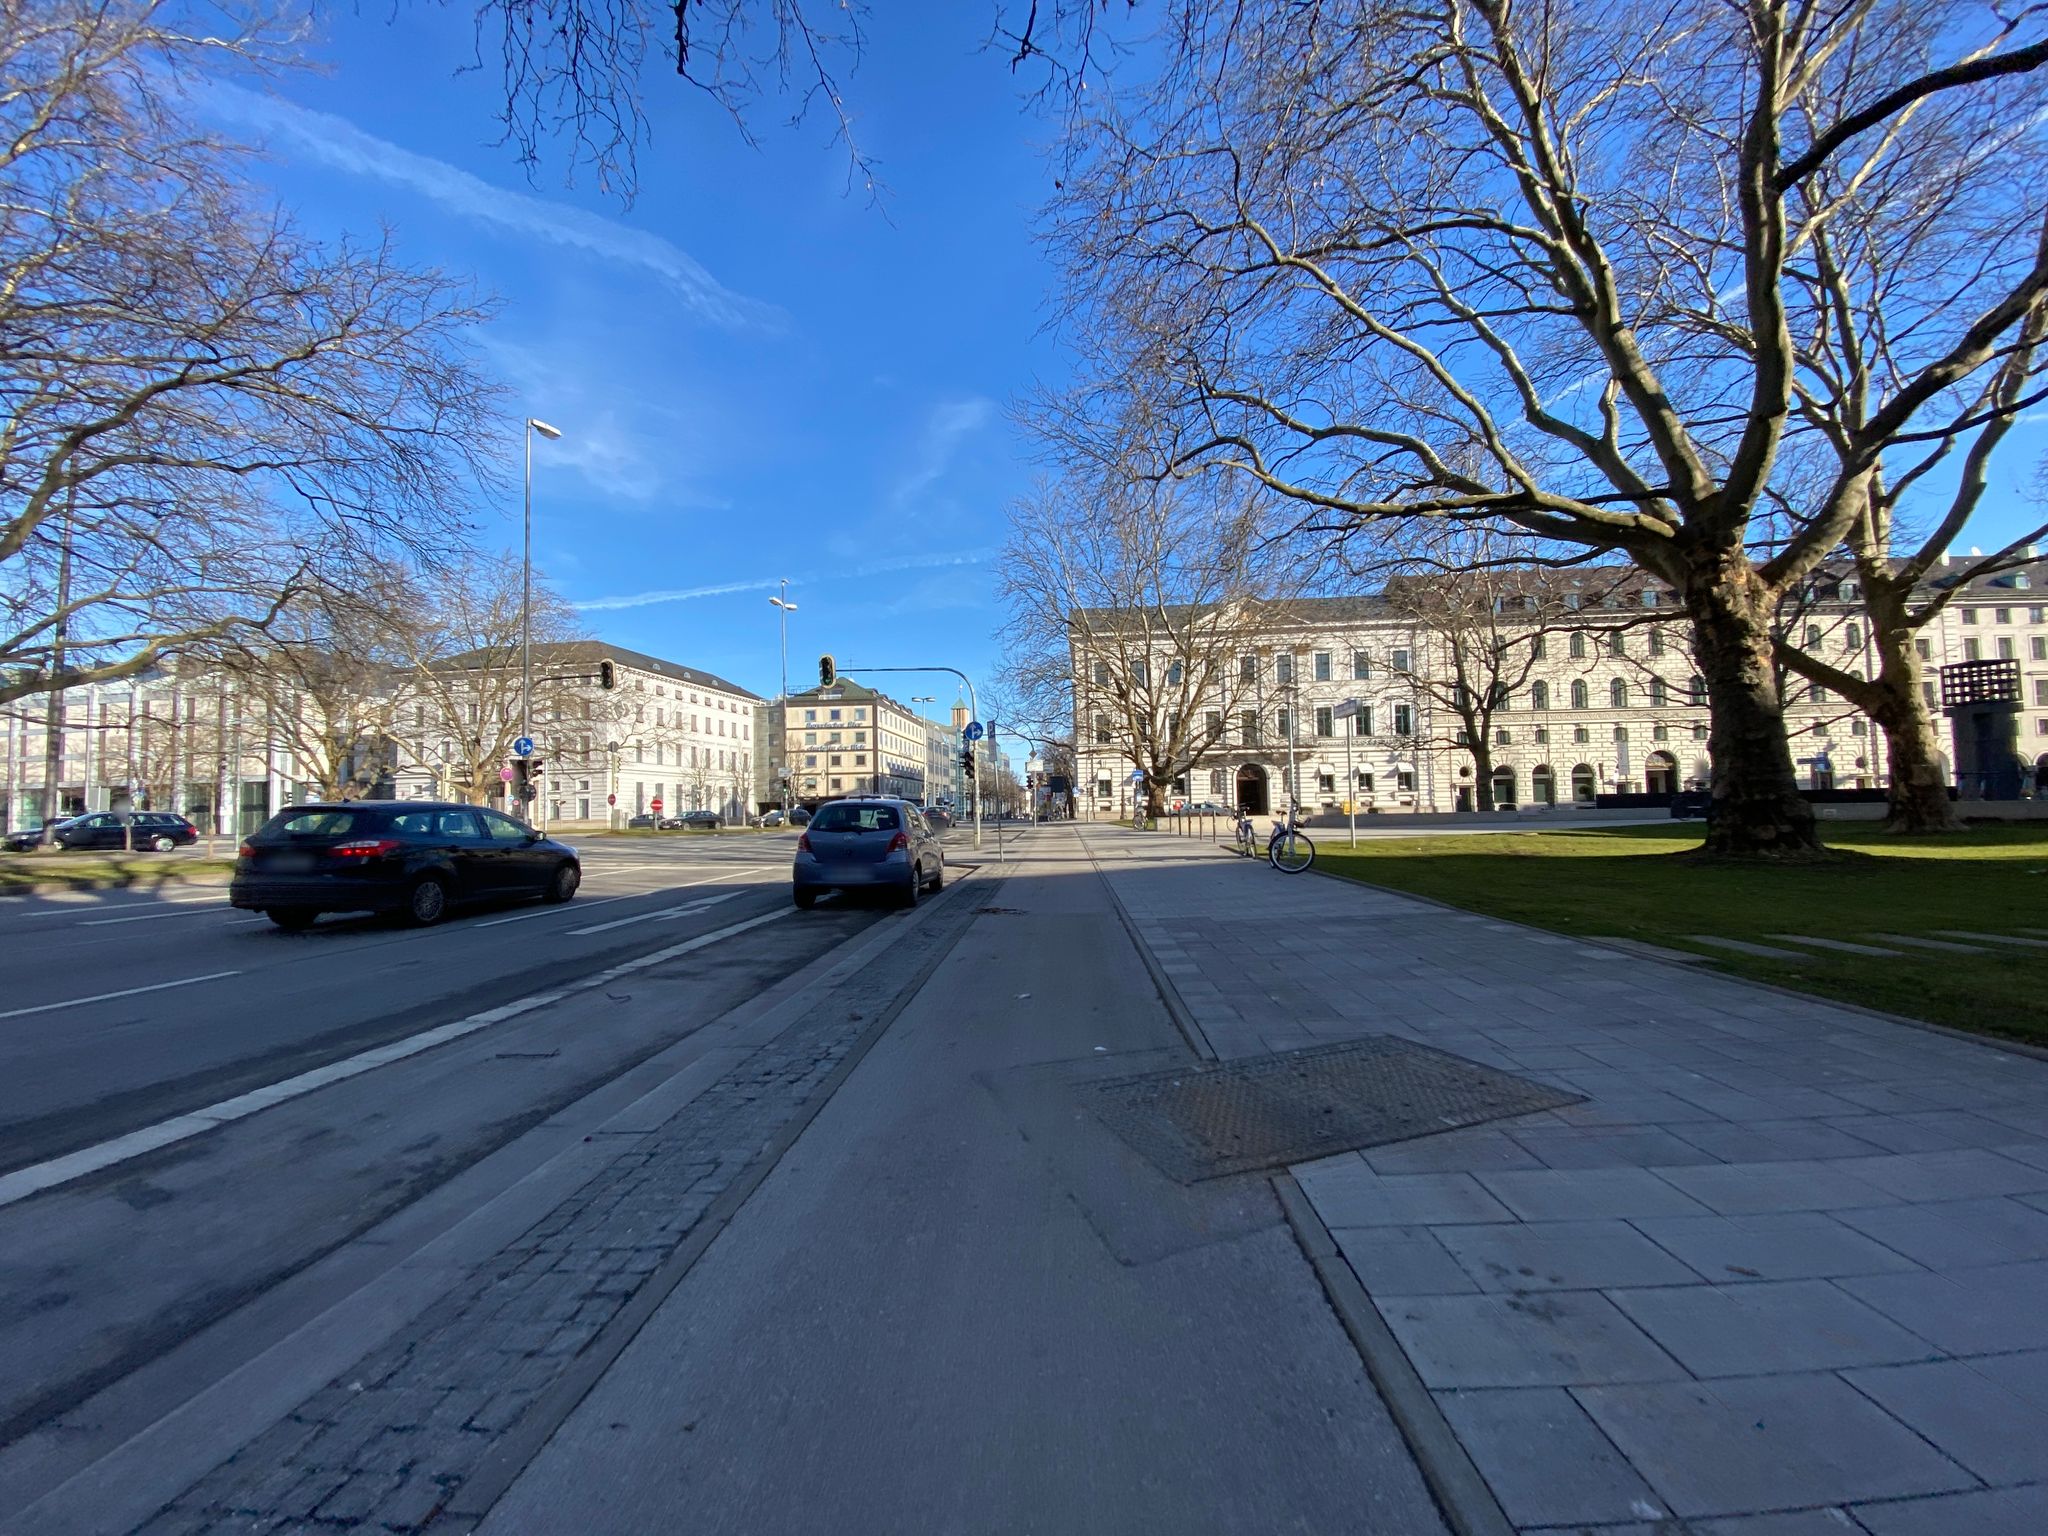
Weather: clear
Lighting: day
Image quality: good
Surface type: walking surface
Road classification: service, footway
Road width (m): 1.60
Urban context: urban centre
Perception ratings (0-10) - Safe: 9.38, Lively: 7.3, Beautiful: 6.49, Boring: 4.61, Depressing: 1.57, Wealthy: 9.44